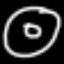
Label: donut